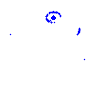
Particle: pion